Question: I have a data encoding problem. My database has accents in one of the columns, in the api return that column in a PDO query SQL SERVER in php. As soon as I return I transform into JSON by the json_encode method, plus the JSON comes NULL. When I give var_dump the question letters with accents this appears '' and in json empty.
I know it's the encoding I need to convert to UTF8 but I'm not able to do this conversion in php. Can anyone help me?

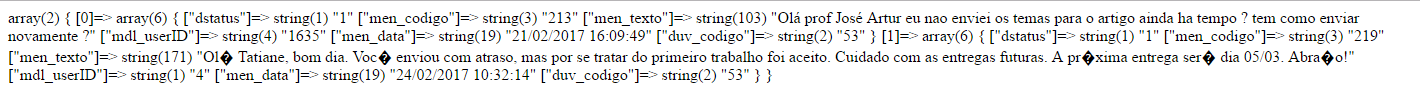
Answer: Are you specifying the header for the right charset?
'header('Content-type: text/html; charset=utf-8');'
Notice also that your columns and tables should be 'utf8_unicode_ci'.
And finally your connection to database should also be set accordingly 'charset=utf8'.